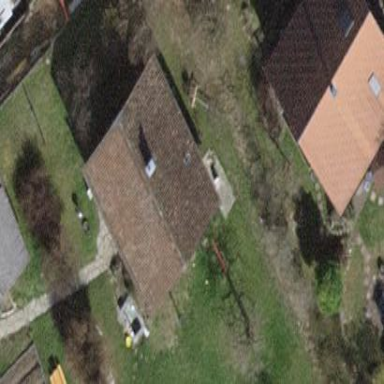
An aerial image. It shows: Detached building.